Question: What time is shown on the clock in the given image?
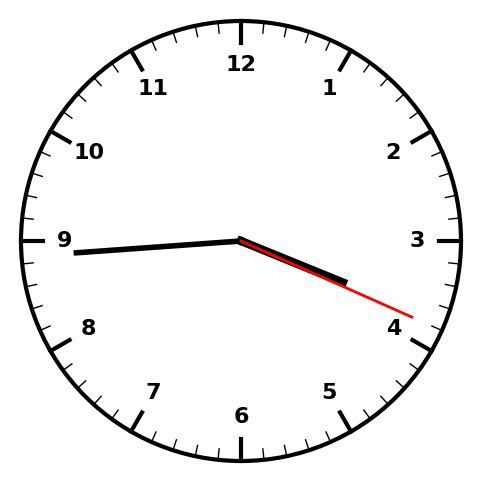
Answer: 03:44:19